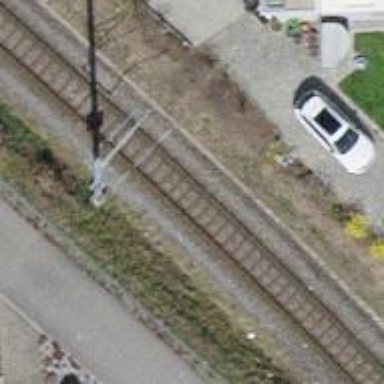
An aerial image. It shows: Single-track electrified railway with contact line.